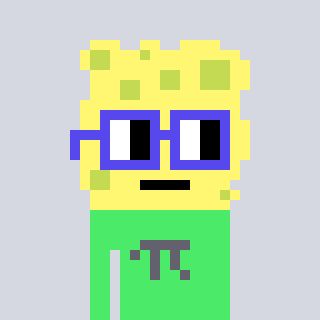
a pixel art character with square blue glasses, a sponge-shaped head and a teal-colored body on a cool background